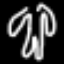
Label: squiggle